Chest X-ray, AP view. Patient: 34 years old, sex M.
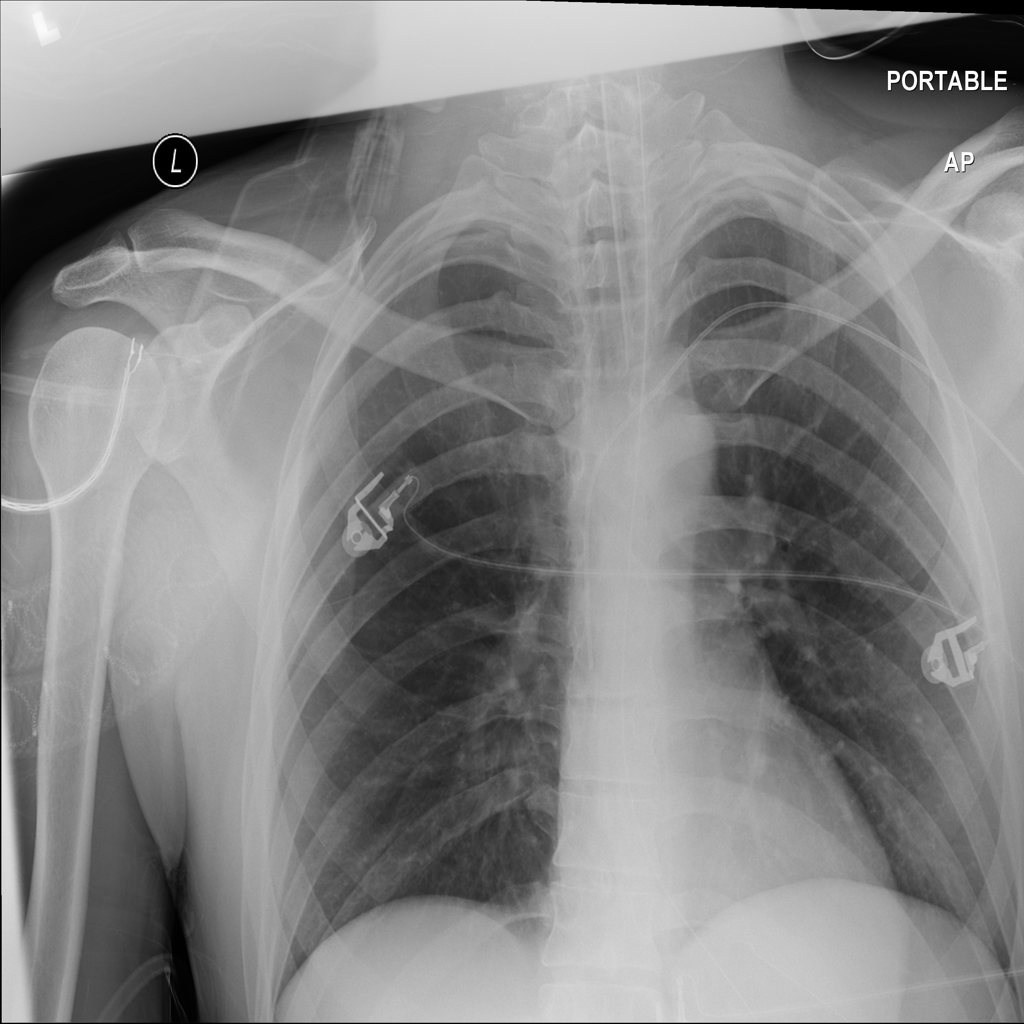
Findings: No Finding